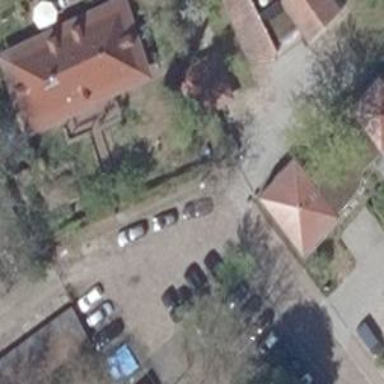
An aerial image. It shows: Driveway.